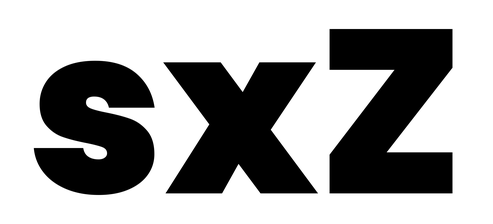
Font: Poppins-Black